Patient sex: M
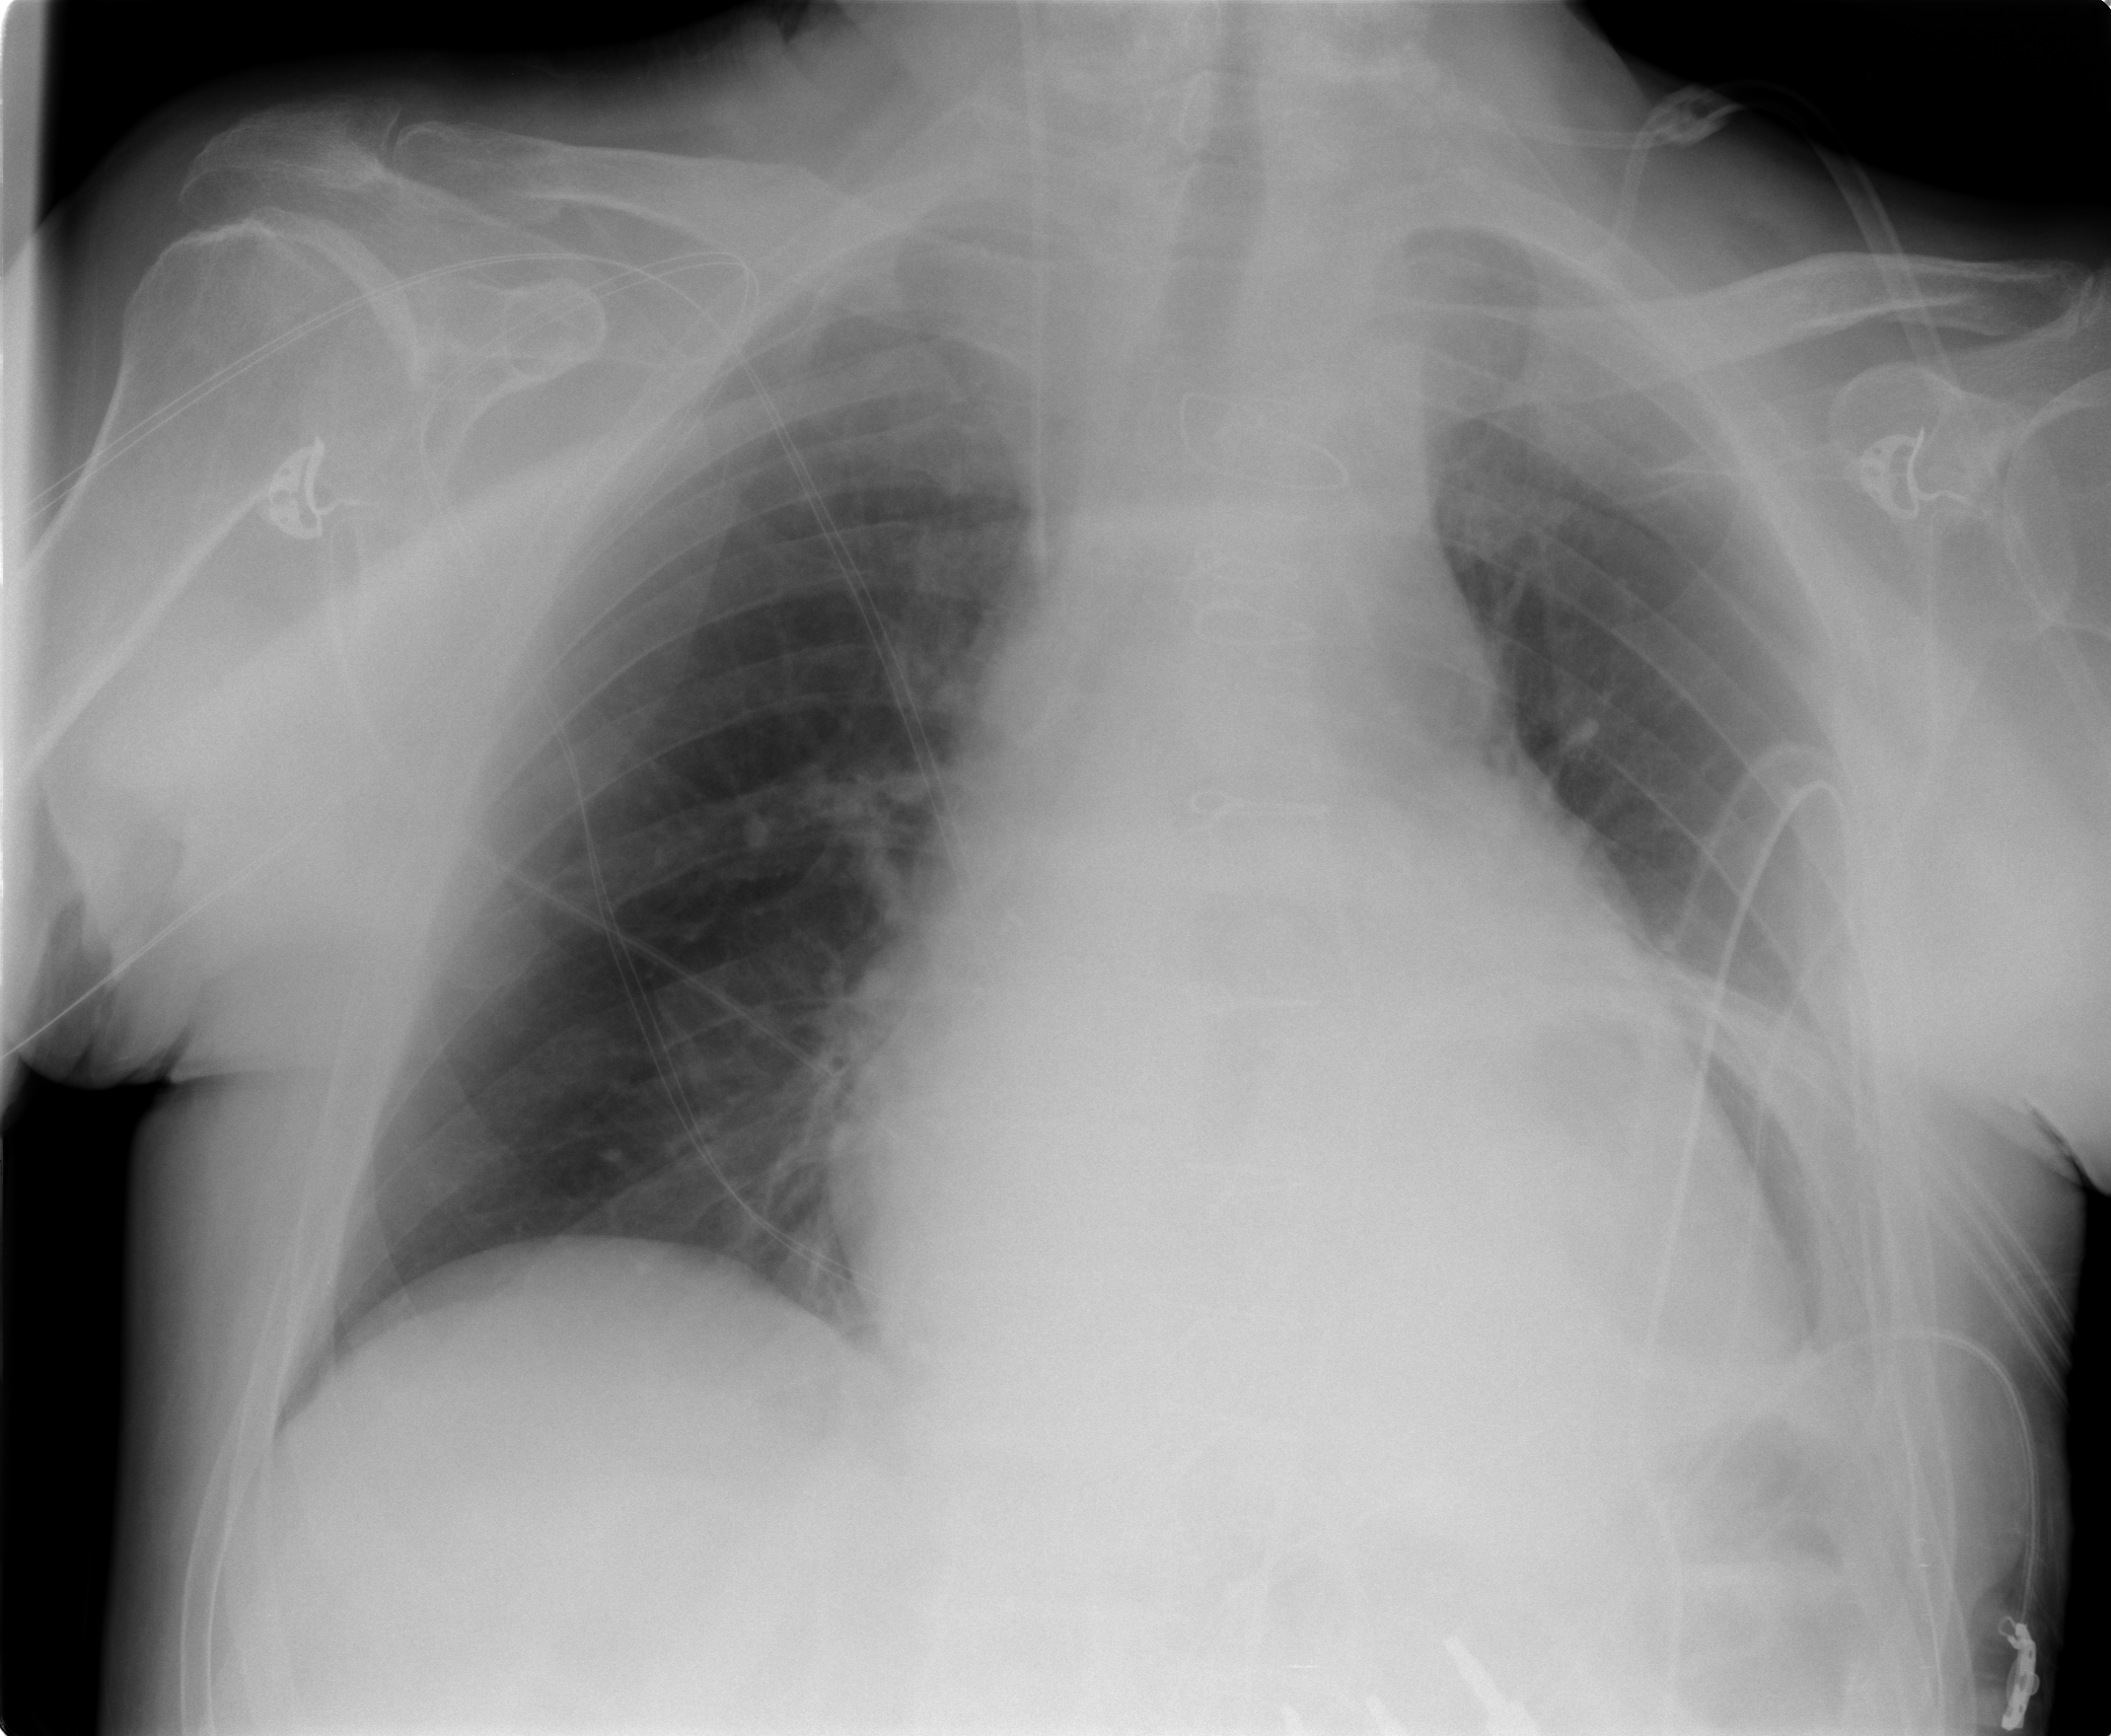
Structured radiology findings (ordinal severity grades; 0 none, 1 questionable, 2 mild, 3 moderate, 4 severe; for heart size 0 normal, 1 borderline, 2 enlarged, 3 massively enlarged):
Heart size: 2
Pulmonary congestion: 0
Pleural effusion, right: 0
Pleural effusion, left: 1
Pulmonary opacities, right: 0
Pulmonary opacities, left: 0
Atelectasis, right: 0
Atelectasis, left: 0